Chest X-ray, PA view. Patient: 56 years old, sex M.
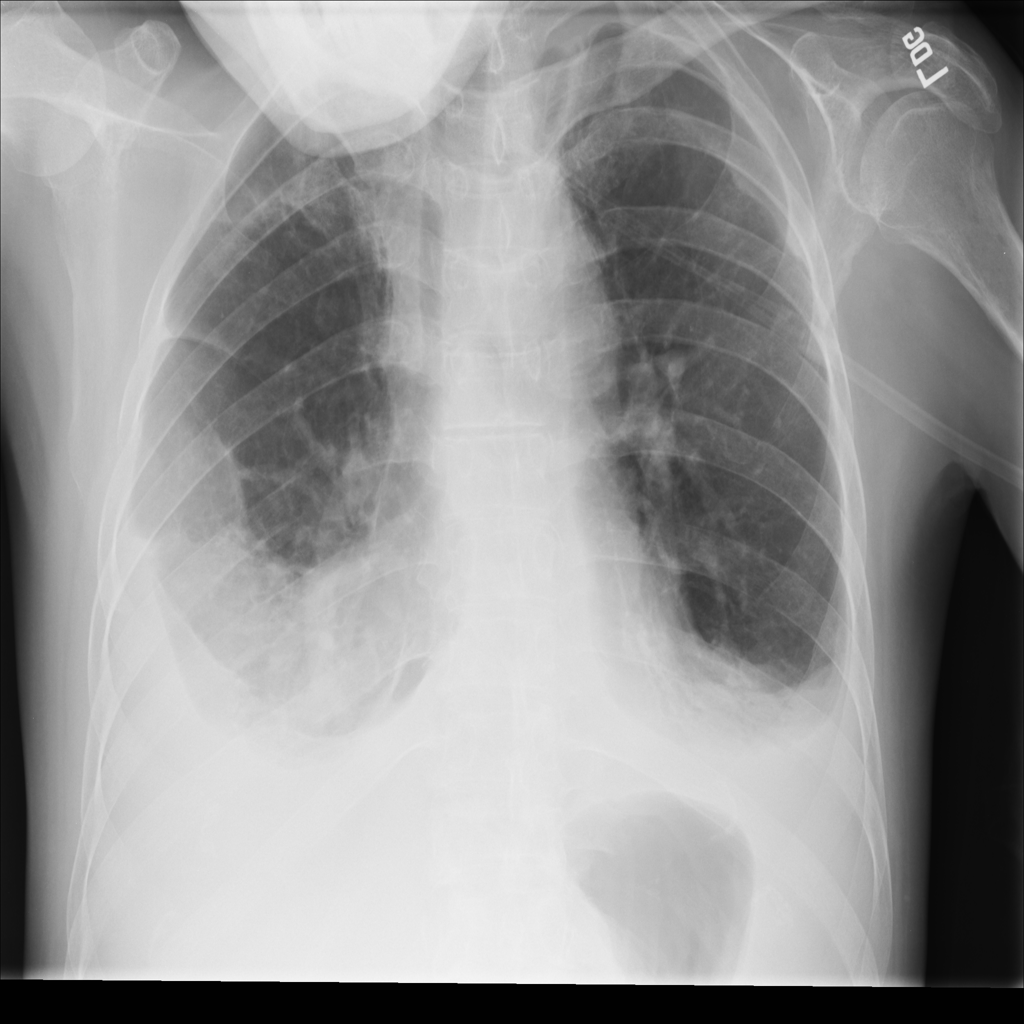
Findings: Effusion